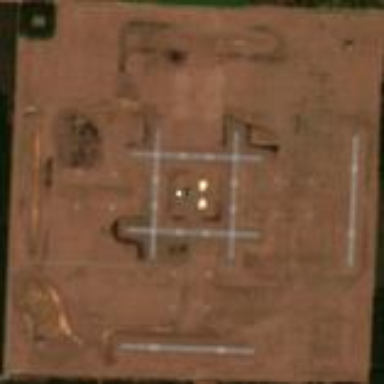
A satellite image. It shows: Military airfield located within larger aerodrome area.